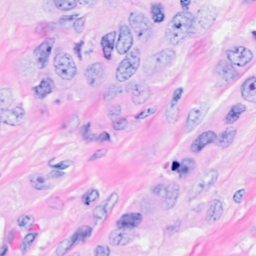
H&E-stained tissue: Breast